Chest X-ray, AP view. Patient: 10 years old, sex F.
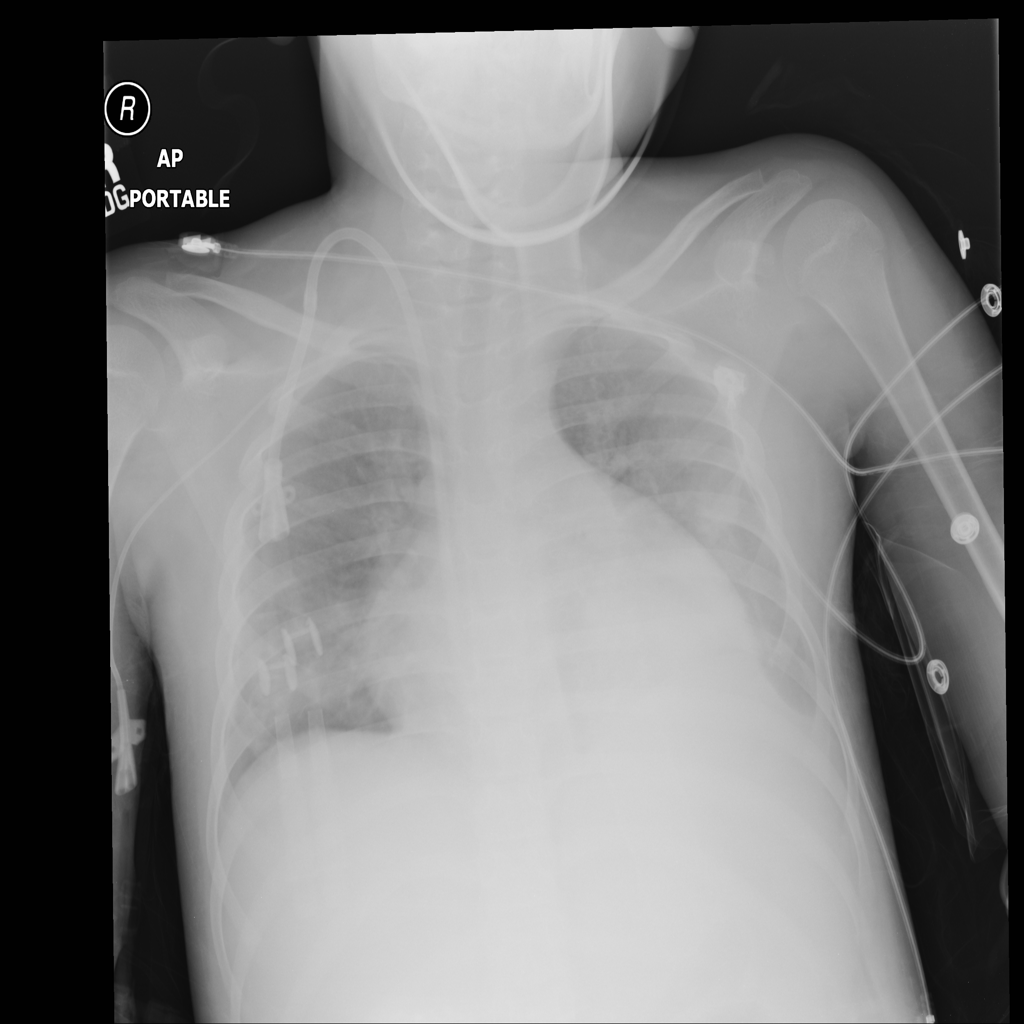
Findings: Atelectasis, Cardiomegaly, Effusion, Infiltration